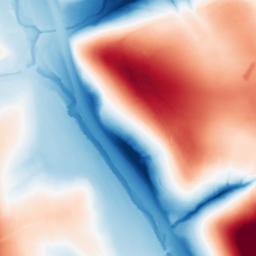
Category: classical
Decomposition family: gaussian
Decomposition parameters: sigma: 50
Upsampling method: bspline
Upsampling parameters: scale: 8
Upsampling scale: 8